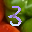
Label: 3